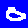
Digit: 0